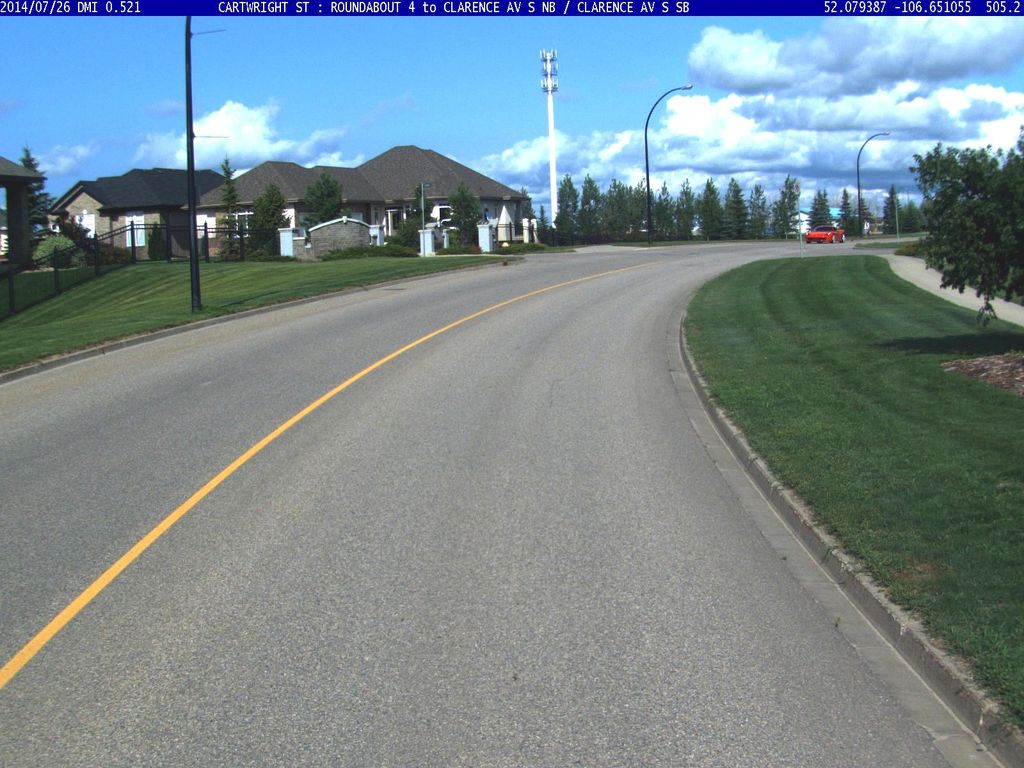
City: saskatoon